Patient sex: F
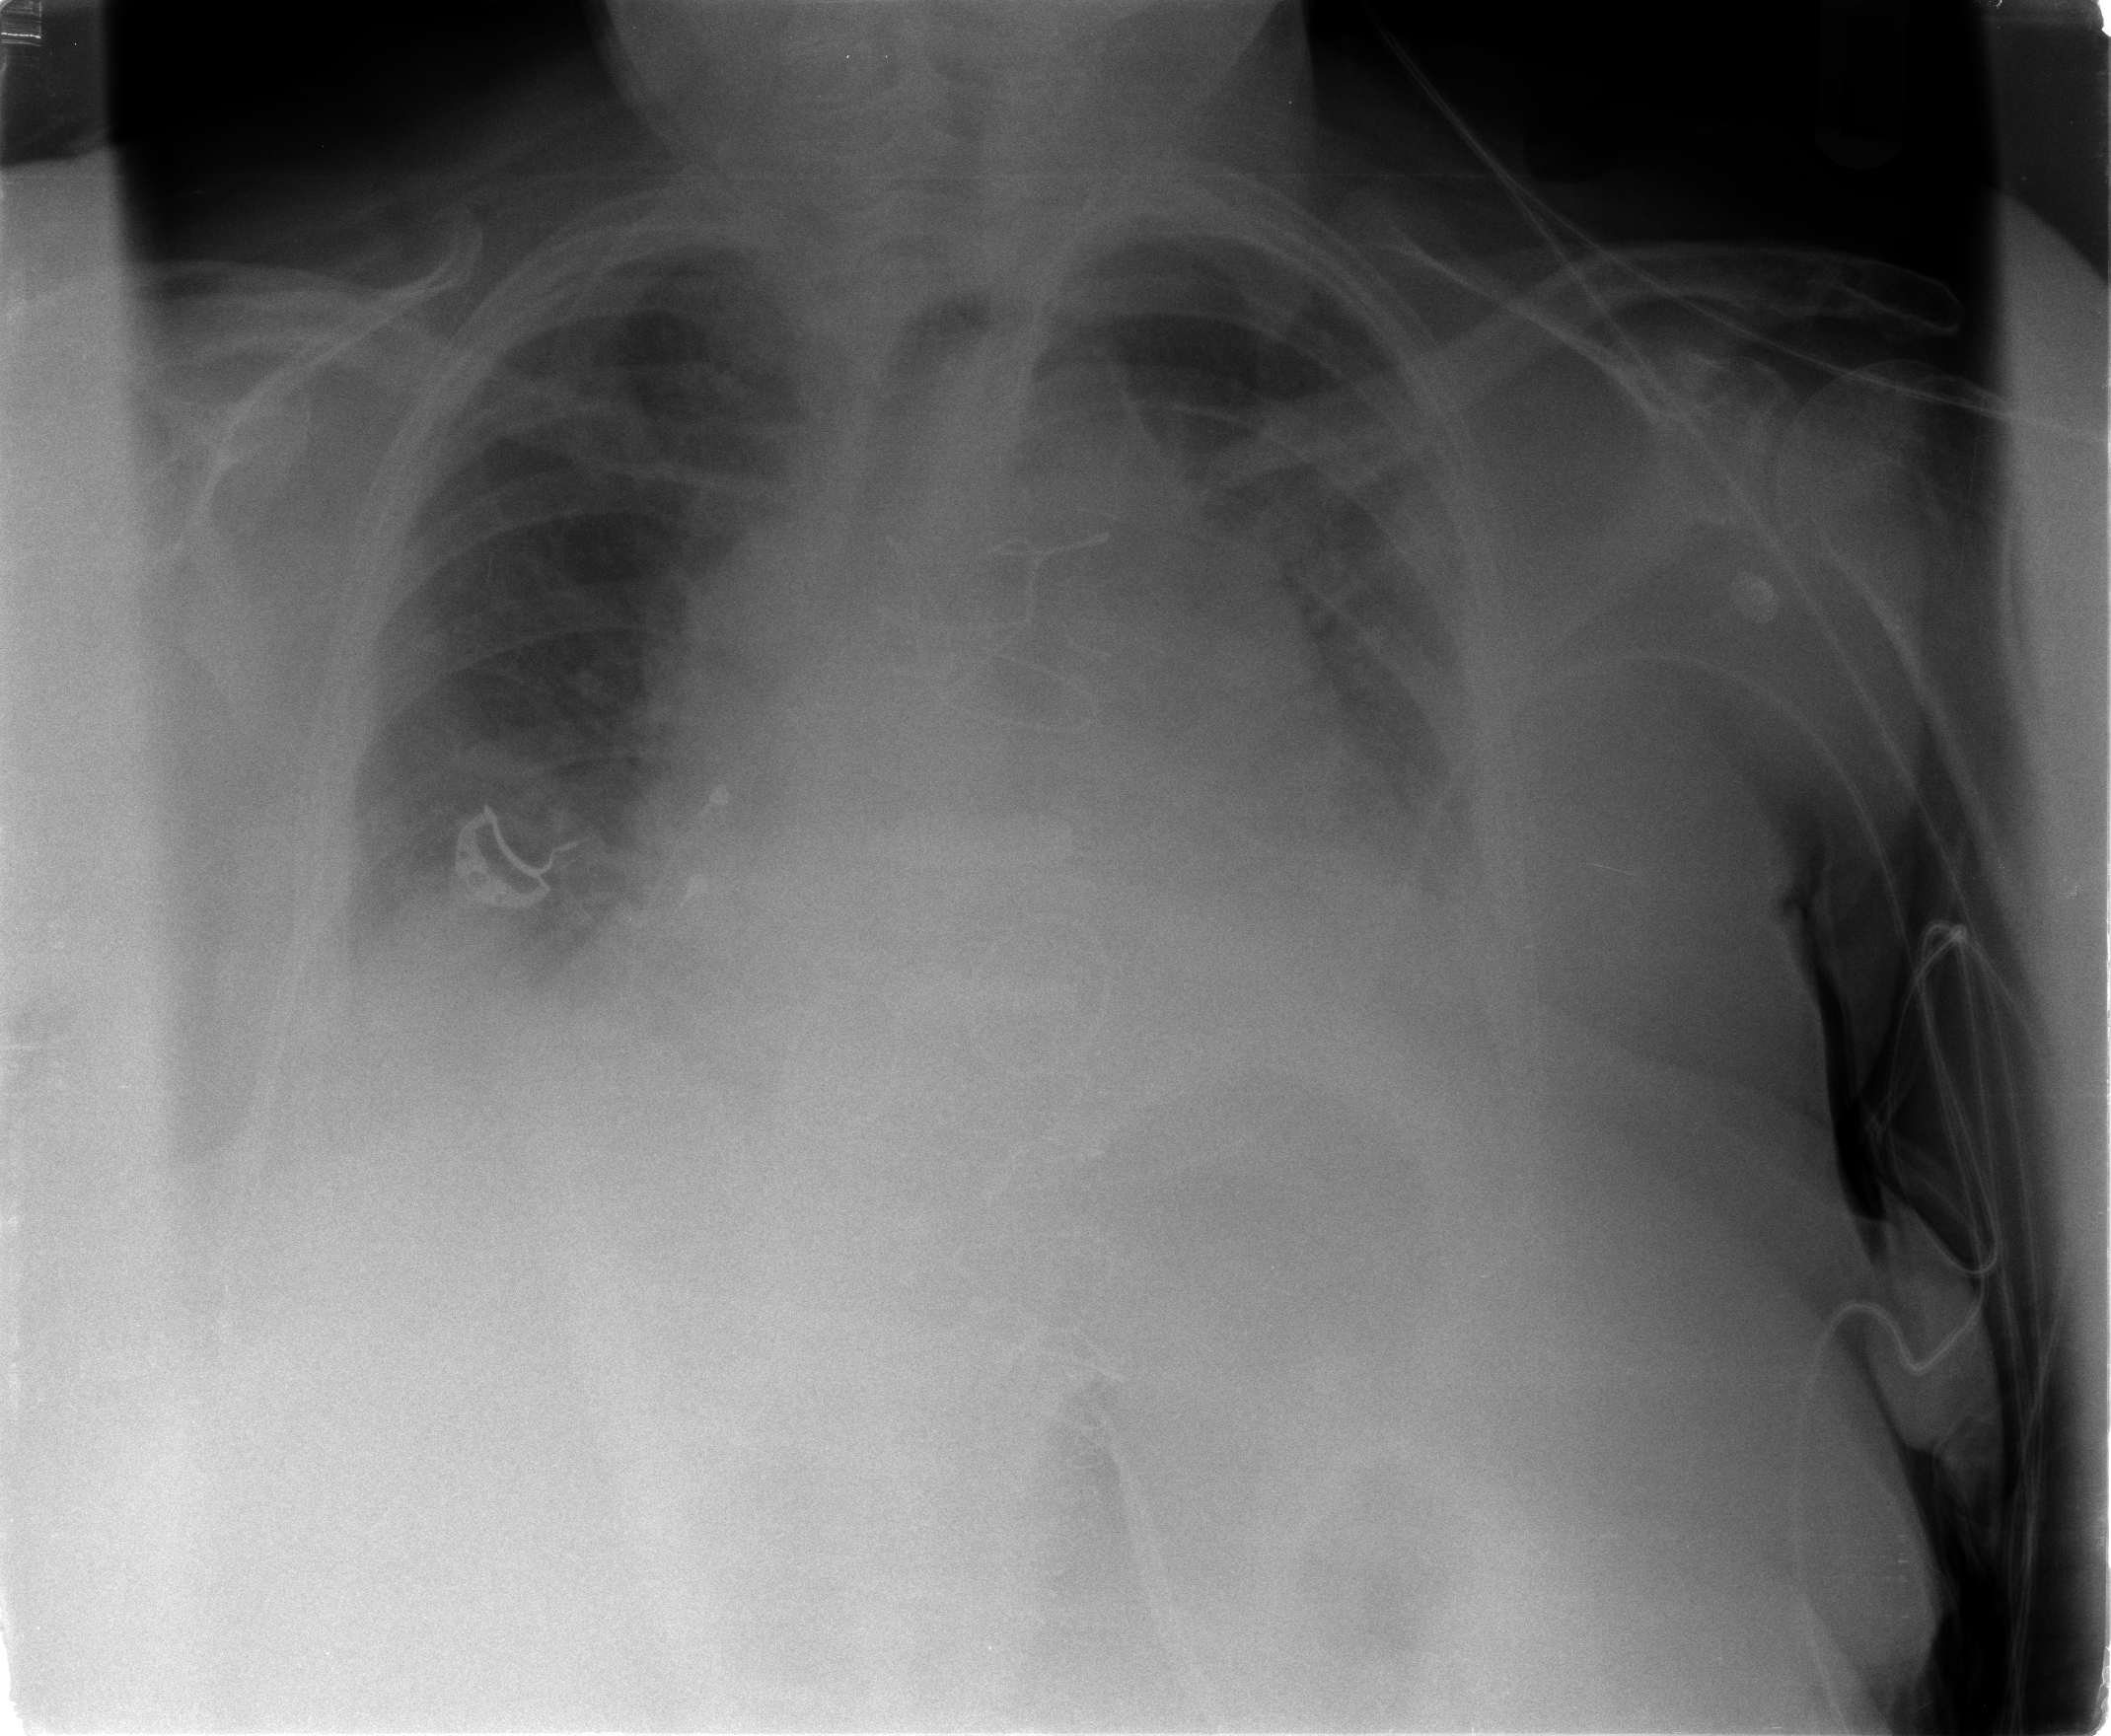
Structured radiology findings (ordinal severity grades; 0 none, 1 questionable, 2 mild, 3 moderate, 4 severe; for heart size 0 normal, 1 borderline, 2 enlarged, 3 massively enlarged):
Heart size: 3
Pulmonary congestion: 2
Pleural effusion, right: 2
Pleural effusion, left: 2
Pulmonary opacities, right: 2
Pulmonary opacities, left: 2
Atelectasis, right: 2
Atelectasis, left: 2